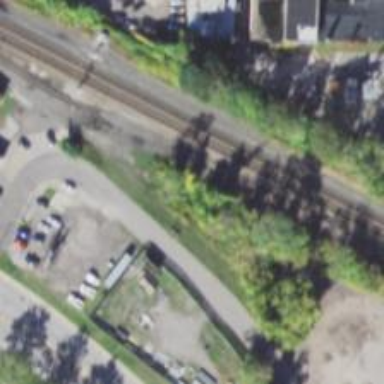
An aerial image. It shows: Abandoned railway.